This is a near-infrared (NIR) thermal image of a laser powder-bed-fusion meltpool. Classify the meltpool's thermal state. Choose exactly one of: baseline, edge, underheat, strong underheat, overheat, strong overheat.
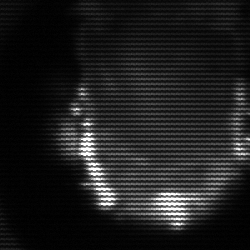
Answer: baseline